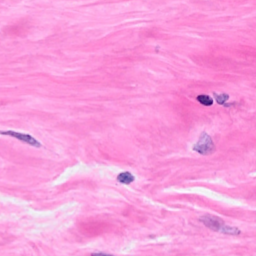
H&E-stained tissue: Breast